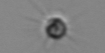
Label: Calciopappus